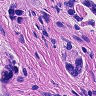
Metastatic tissue present: yes